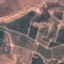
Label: PermanentCrop